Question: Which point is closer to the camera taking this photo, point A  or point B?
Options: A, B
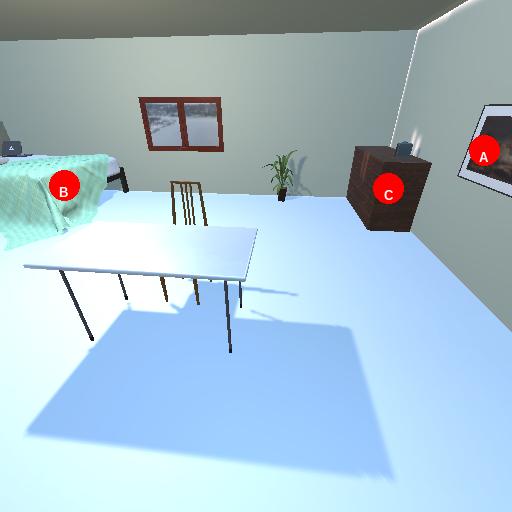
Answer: A